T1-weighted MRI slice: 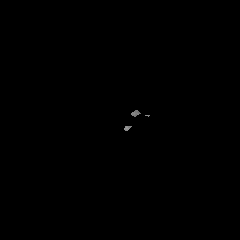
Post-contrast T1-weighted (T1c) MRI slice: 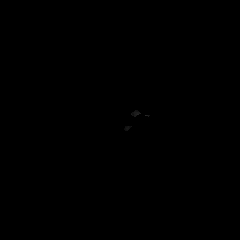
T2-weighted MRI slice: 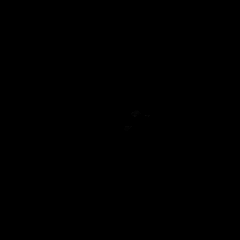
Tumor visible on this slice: no